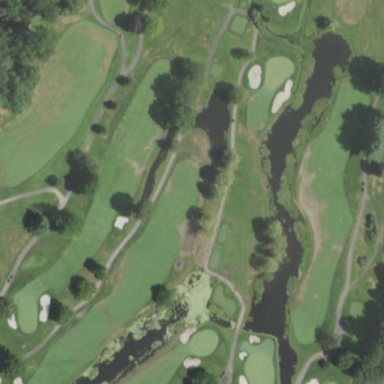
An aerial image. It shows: Grassy area designated as golf fairway.